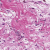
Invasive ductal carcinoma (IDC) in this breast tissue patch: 0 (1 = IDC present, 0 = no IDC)